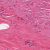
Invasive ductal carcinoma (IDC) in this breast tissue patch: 0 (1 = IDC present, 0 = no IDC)